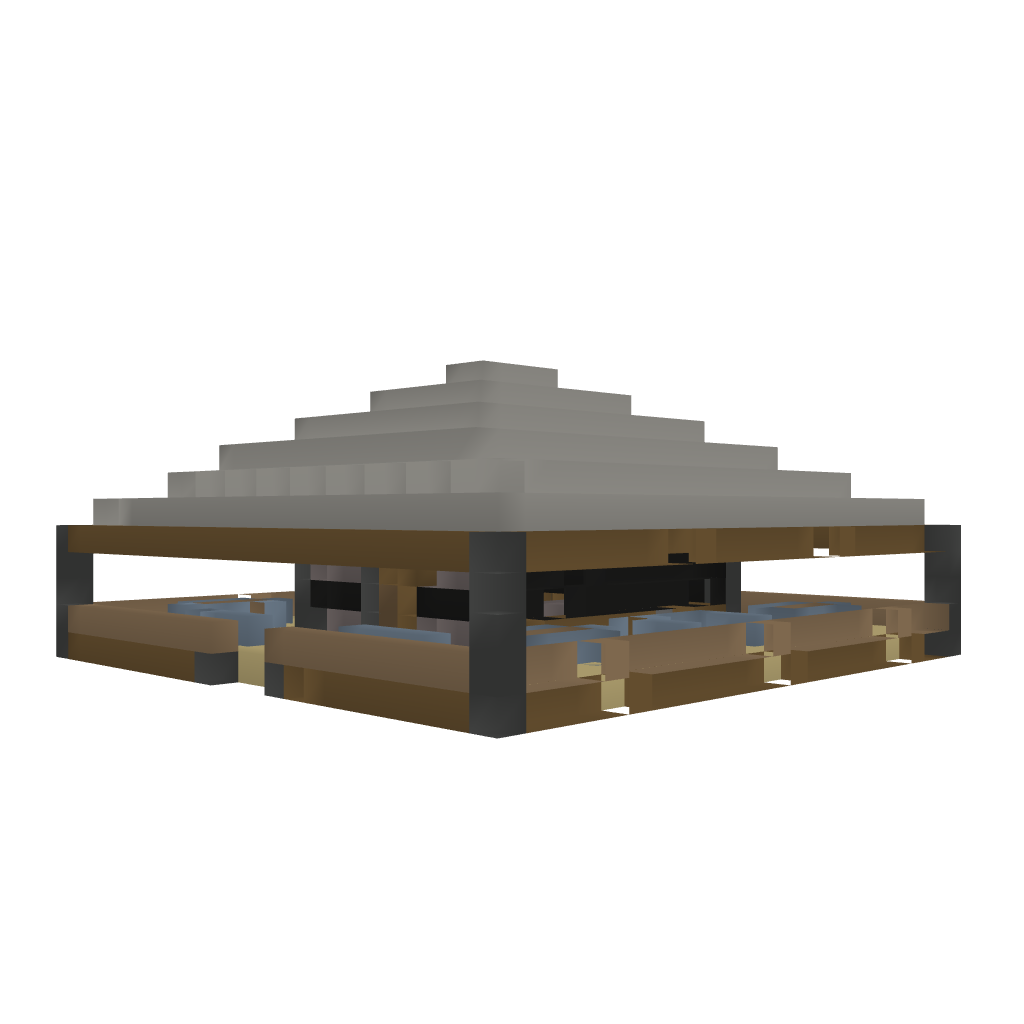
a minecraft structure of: Simple Restaurant